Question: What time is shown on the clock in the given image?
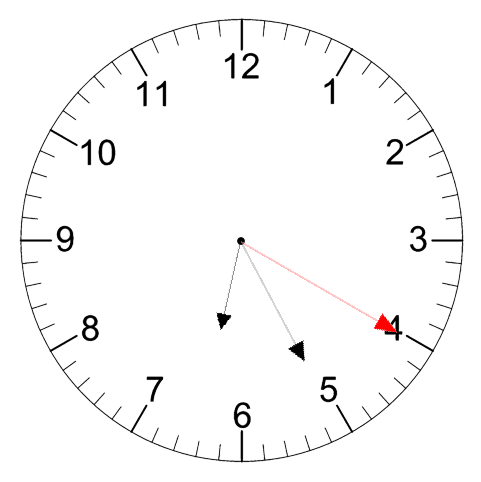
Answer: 06:25:20